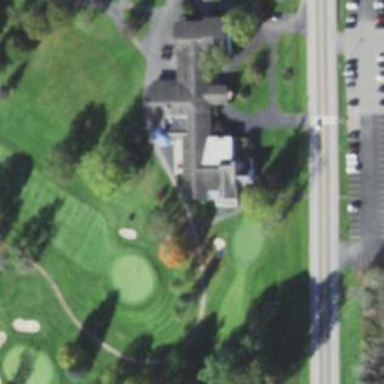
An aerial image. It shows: Golf course.